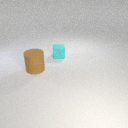
large brown rubber cylinder in front of small cyan rubber cube